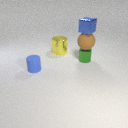
large yellow metal cylinder behind small green metal cylinder